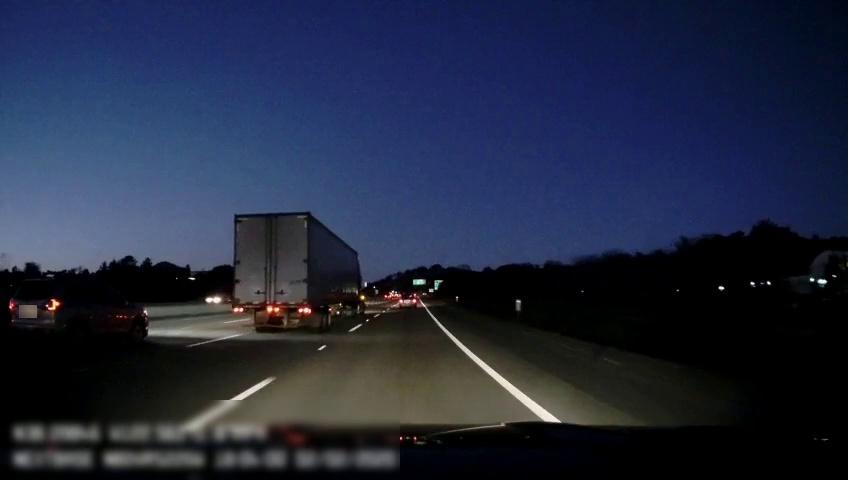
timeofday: Dusk/Dawn/Twilight
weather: Other
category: Drivable Space
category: Vehicles | Car
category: Vehicles | SUV
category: Vehicles | SUV
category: Vehicles | Truck
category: Lanes | Alternate Lane
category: Lanes | Alternate Lane
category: Lanes | Alternate Lane
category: Lanes | Alternate Lane
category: Lanes | Alternate Lane
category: Traffic | Signs
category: Traffic | Signs